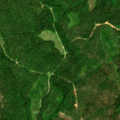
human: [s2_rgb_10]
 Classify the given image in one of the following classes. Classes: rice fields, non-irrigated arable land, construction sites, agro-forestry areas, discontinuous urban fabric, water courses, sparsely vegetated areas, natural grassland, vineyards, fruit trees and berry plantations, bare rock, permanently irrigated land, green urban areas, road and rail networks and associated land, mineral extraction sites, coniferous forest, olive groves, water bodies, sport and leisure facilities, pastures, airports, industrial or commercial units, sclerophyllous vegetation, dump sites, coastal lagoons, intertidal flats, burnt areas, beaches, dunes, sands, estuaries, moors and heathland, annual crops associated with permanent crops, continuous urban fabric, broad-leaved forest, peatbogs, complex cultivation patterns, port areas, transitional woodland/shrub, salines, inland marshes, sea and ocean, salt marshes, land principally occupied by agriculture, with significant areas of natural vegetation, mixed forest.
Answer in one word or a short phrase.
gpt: coniferous forest, mixed forest